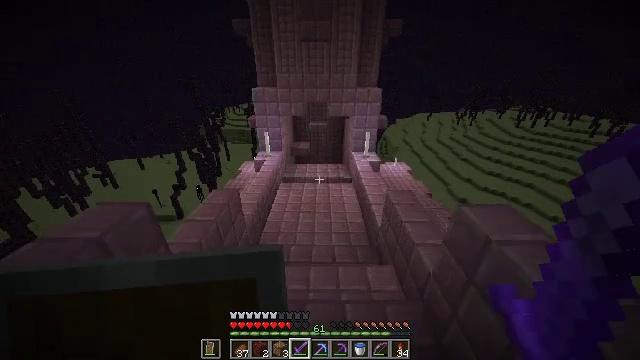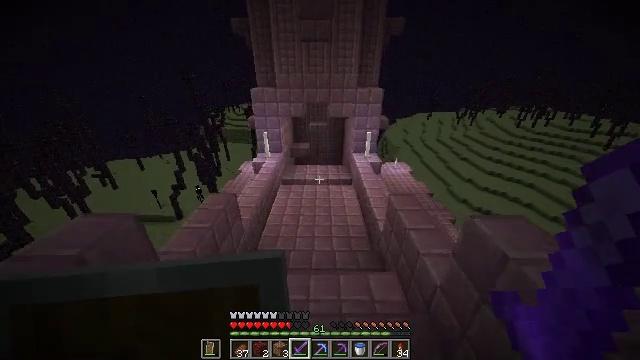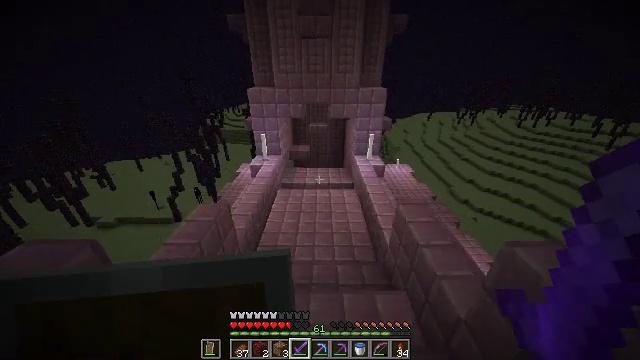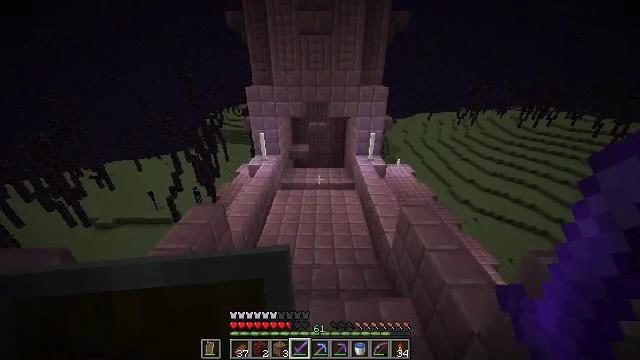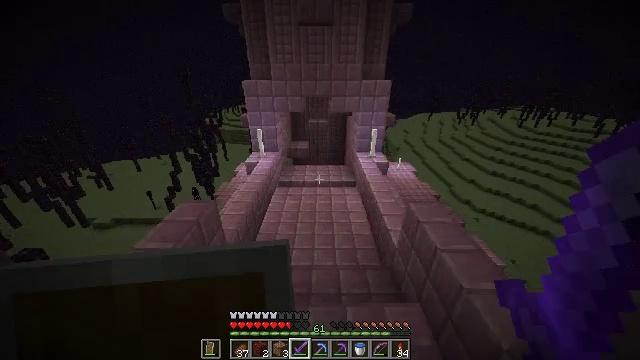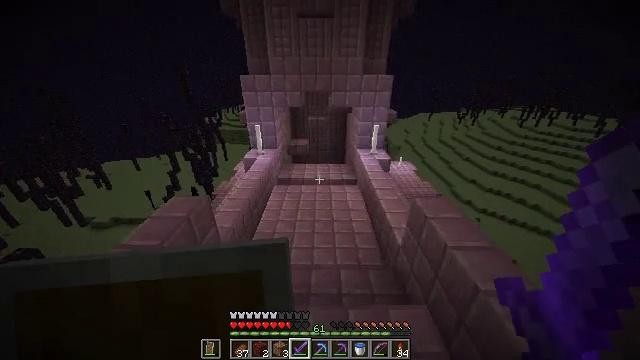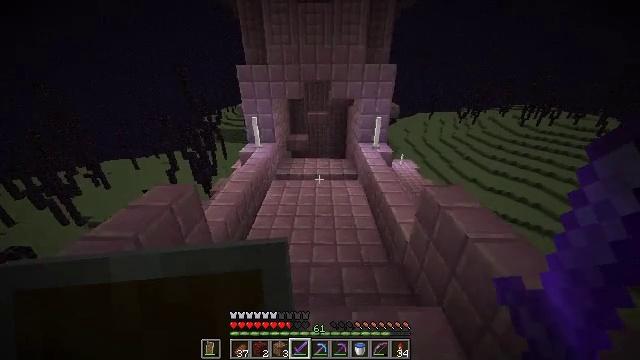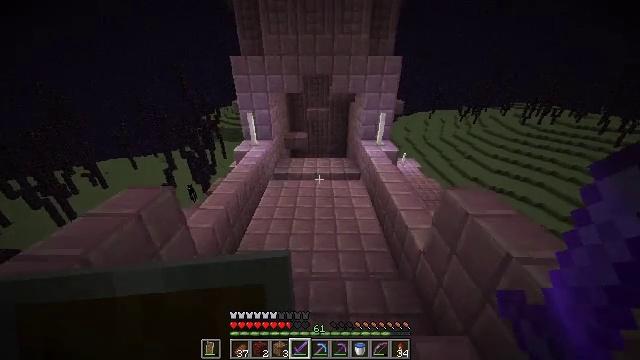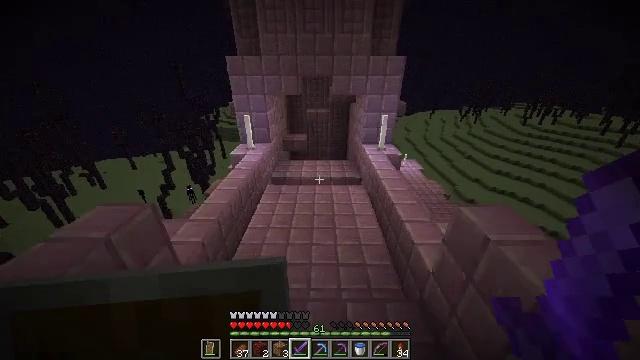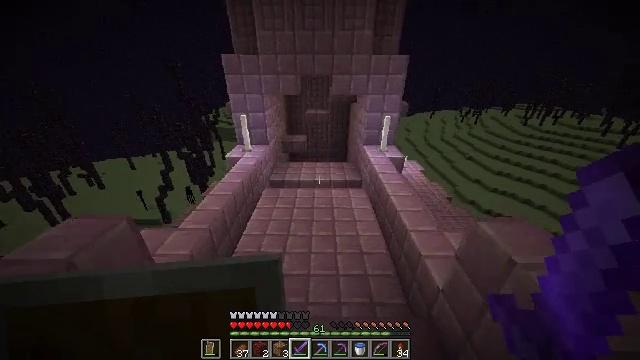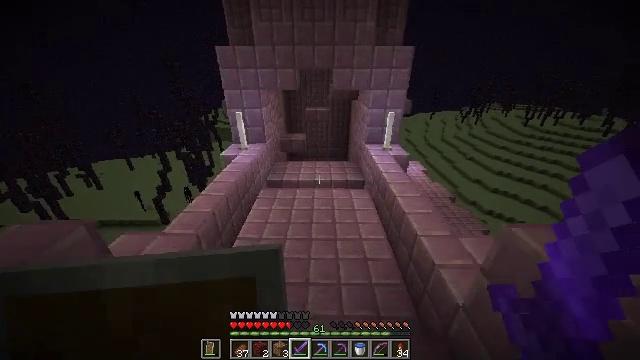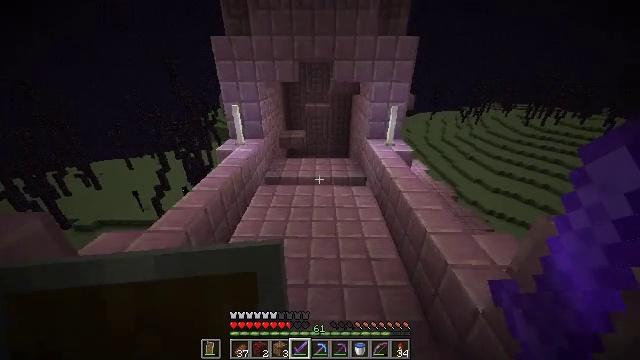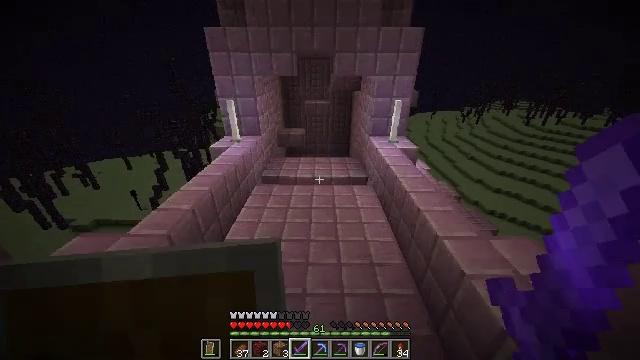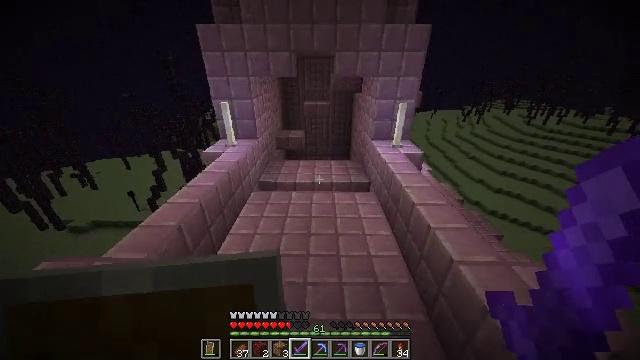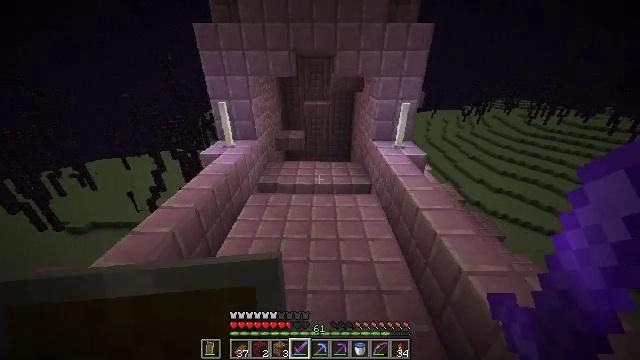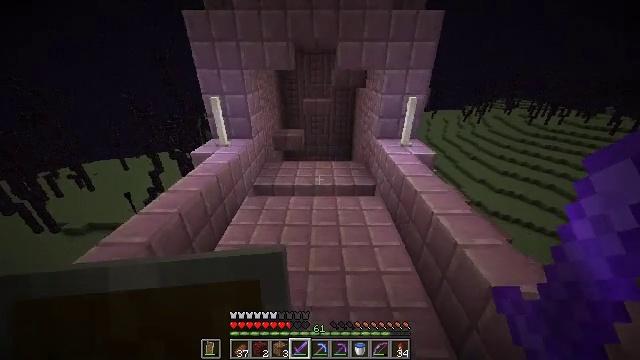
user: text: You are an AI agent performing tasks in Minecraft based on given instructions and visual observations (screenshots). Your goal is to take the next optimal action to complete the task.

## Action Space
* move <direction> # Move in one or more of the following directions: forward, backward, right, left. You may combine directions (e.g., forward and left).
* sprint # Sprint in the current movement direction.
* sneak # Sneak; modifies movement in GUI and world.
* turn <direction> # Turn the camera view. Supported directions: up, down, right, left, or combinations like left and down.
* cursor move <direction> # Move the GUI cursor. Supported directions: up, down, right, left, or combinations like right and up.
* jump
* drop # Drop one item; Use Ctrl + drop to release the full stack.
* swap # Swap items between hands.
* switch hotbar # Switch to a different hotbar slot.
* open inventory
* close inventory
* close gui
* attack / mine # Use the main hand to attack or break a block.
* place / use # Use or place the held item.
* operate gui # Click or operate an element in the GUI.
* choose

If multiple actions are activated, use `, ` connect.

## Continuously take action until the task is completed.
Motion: motion action
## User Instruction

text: Gather an end rod from the structure.
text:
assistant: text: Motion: move forward
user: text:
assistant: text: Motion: move forward
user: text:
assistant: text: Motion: move forward
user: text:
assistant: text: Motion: move forward
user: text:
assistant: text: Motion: move forward
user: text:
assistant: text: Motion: move forward
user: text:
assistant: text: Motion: move forward
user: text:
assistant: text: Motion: move forward
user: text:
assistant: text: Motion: move forward
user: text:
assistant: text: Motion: move forward
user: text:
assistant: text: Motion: move forward
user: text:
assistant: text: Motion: move forward
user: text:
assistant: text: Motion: move forward
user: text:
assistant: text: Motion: move forward
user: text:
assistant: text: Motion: move forward
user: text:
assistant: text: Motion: move forward
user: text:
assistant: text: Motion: move forward
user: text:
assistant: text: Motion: move forward
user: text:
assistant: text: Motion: move forward
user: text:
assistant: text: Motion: move forward
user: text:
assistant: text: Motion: move forward
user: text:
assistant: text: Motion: move forward
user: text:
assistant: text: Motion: move forward
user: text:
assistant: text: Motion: no_op
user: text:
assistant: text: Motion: no_op
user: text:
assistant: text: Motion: no_op
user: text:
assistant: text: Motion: no_op
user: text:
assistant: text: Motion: no_op
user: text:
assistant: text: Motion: no_op
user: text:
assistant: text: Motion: no_op